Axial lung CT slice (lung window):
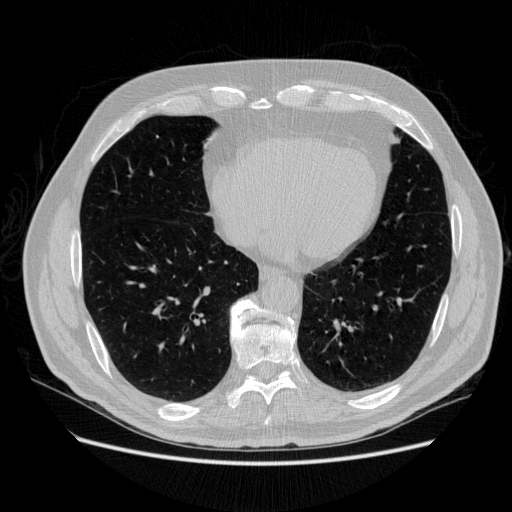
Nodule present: no